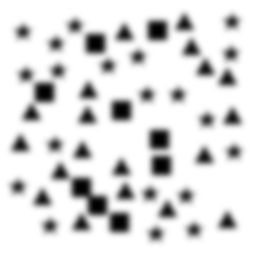
Squares: 9
Triangles: 19
Stars: 20
Total shapes: 48